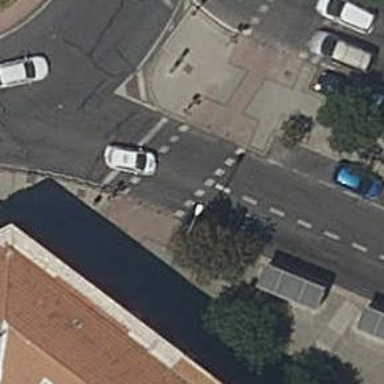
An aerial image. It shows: Crossing with traffic signals.